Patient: sex M, age 52
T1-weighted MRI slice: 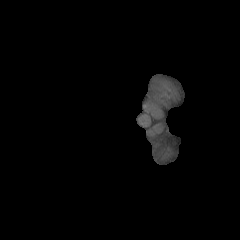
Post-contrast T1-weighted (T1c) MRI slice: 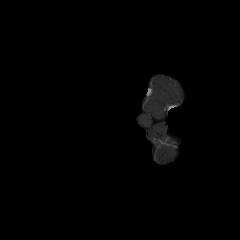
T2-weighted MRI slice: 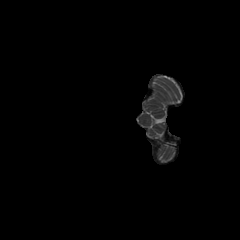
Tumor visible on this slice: no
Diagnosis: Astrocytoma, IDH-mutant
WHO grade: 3